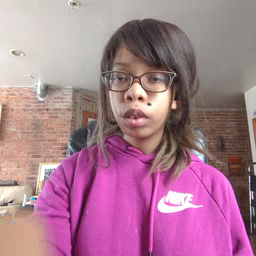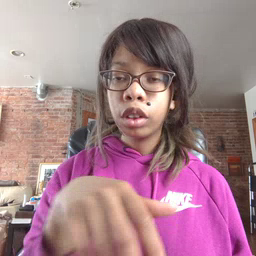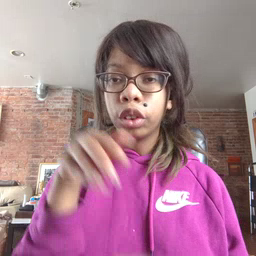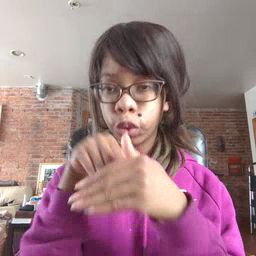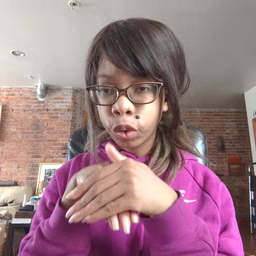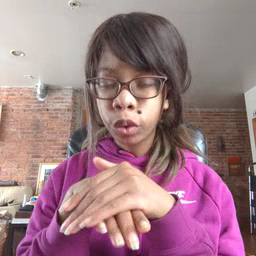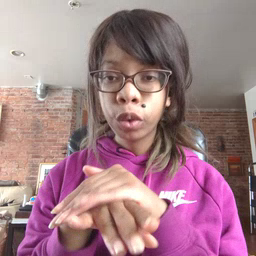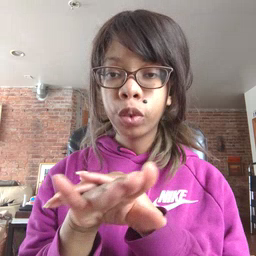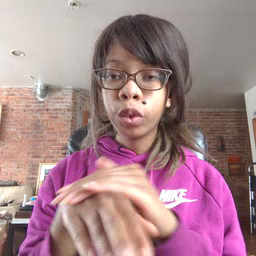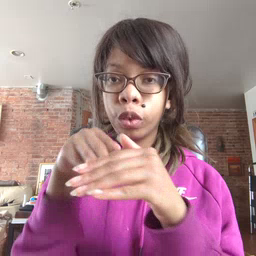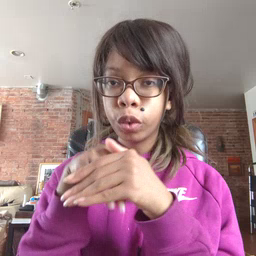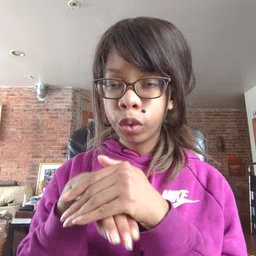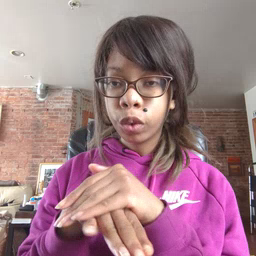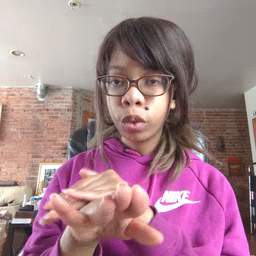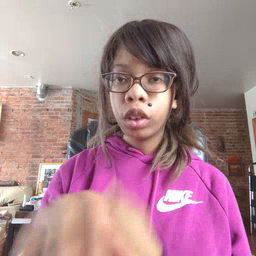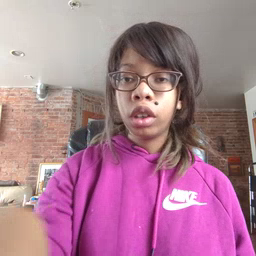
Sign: into